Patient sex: F
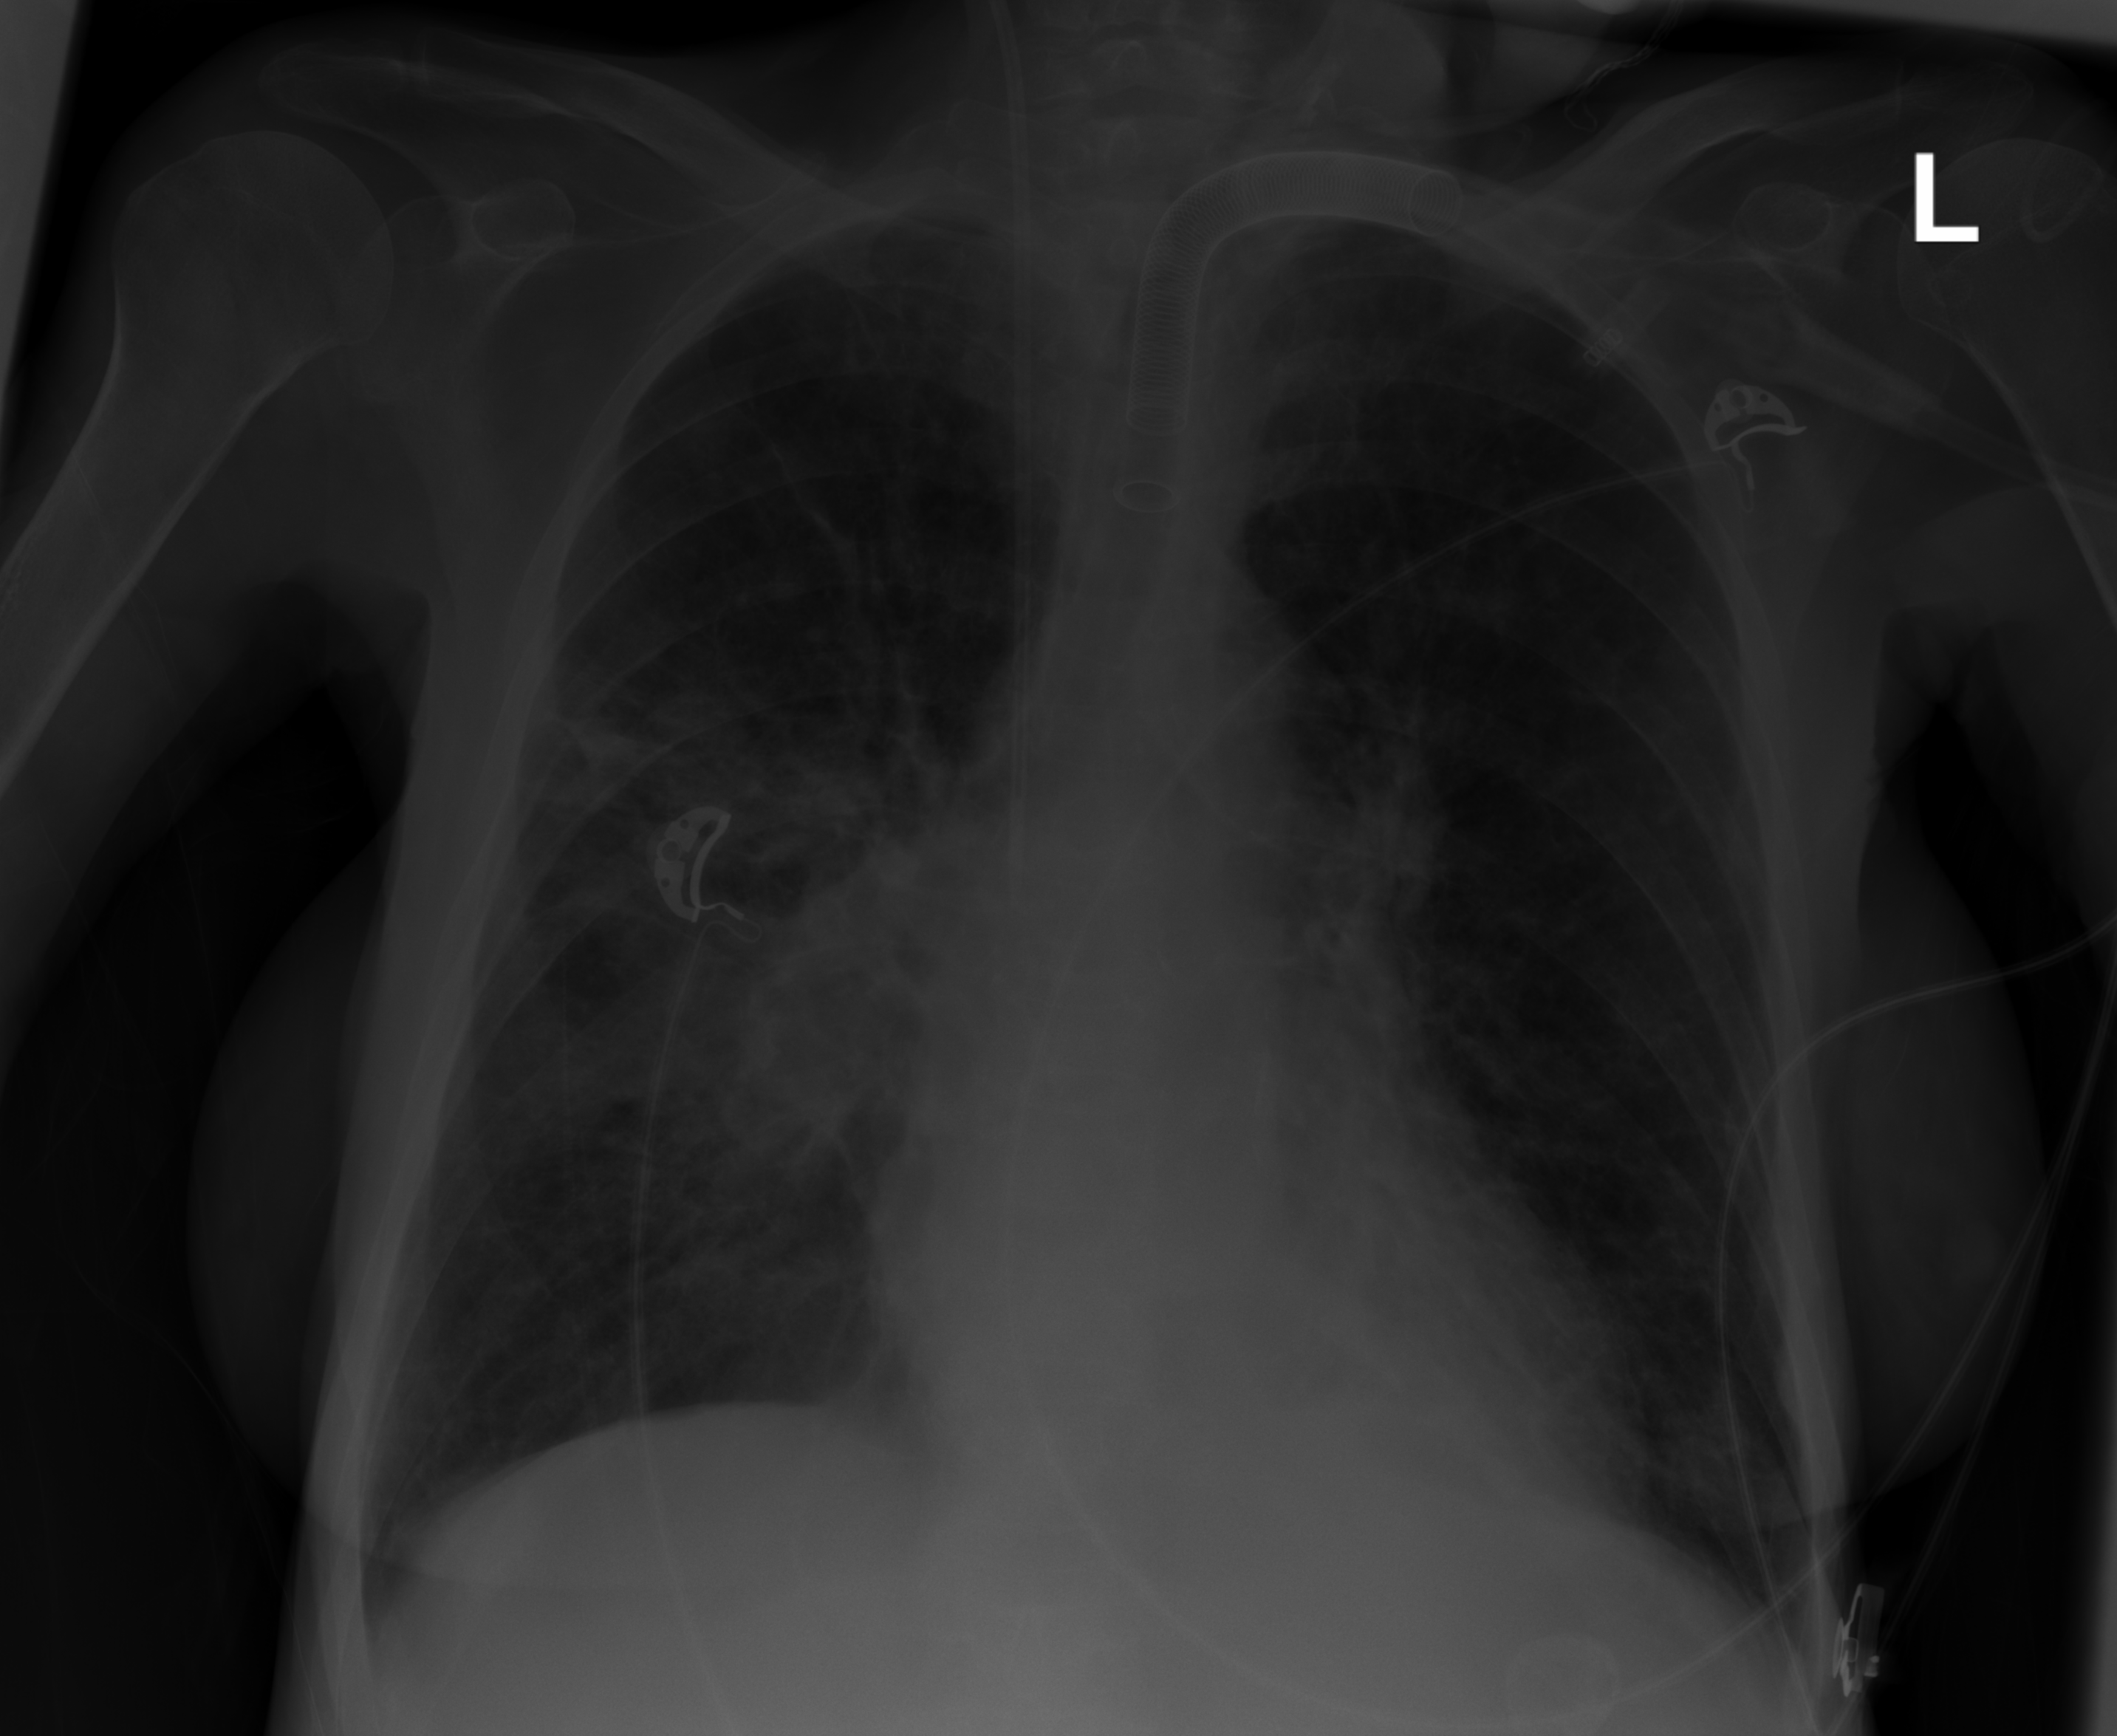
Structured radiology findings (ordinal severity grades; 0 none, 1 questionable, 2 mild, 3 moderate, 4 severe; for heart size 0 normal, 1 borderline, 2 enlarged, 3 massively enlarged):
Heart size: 0
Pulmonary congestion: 0
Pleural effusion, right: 0
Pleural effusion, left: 0
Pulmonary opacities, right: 3
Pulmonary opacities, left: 2
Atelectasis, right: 3
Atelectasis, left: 2